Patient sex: F
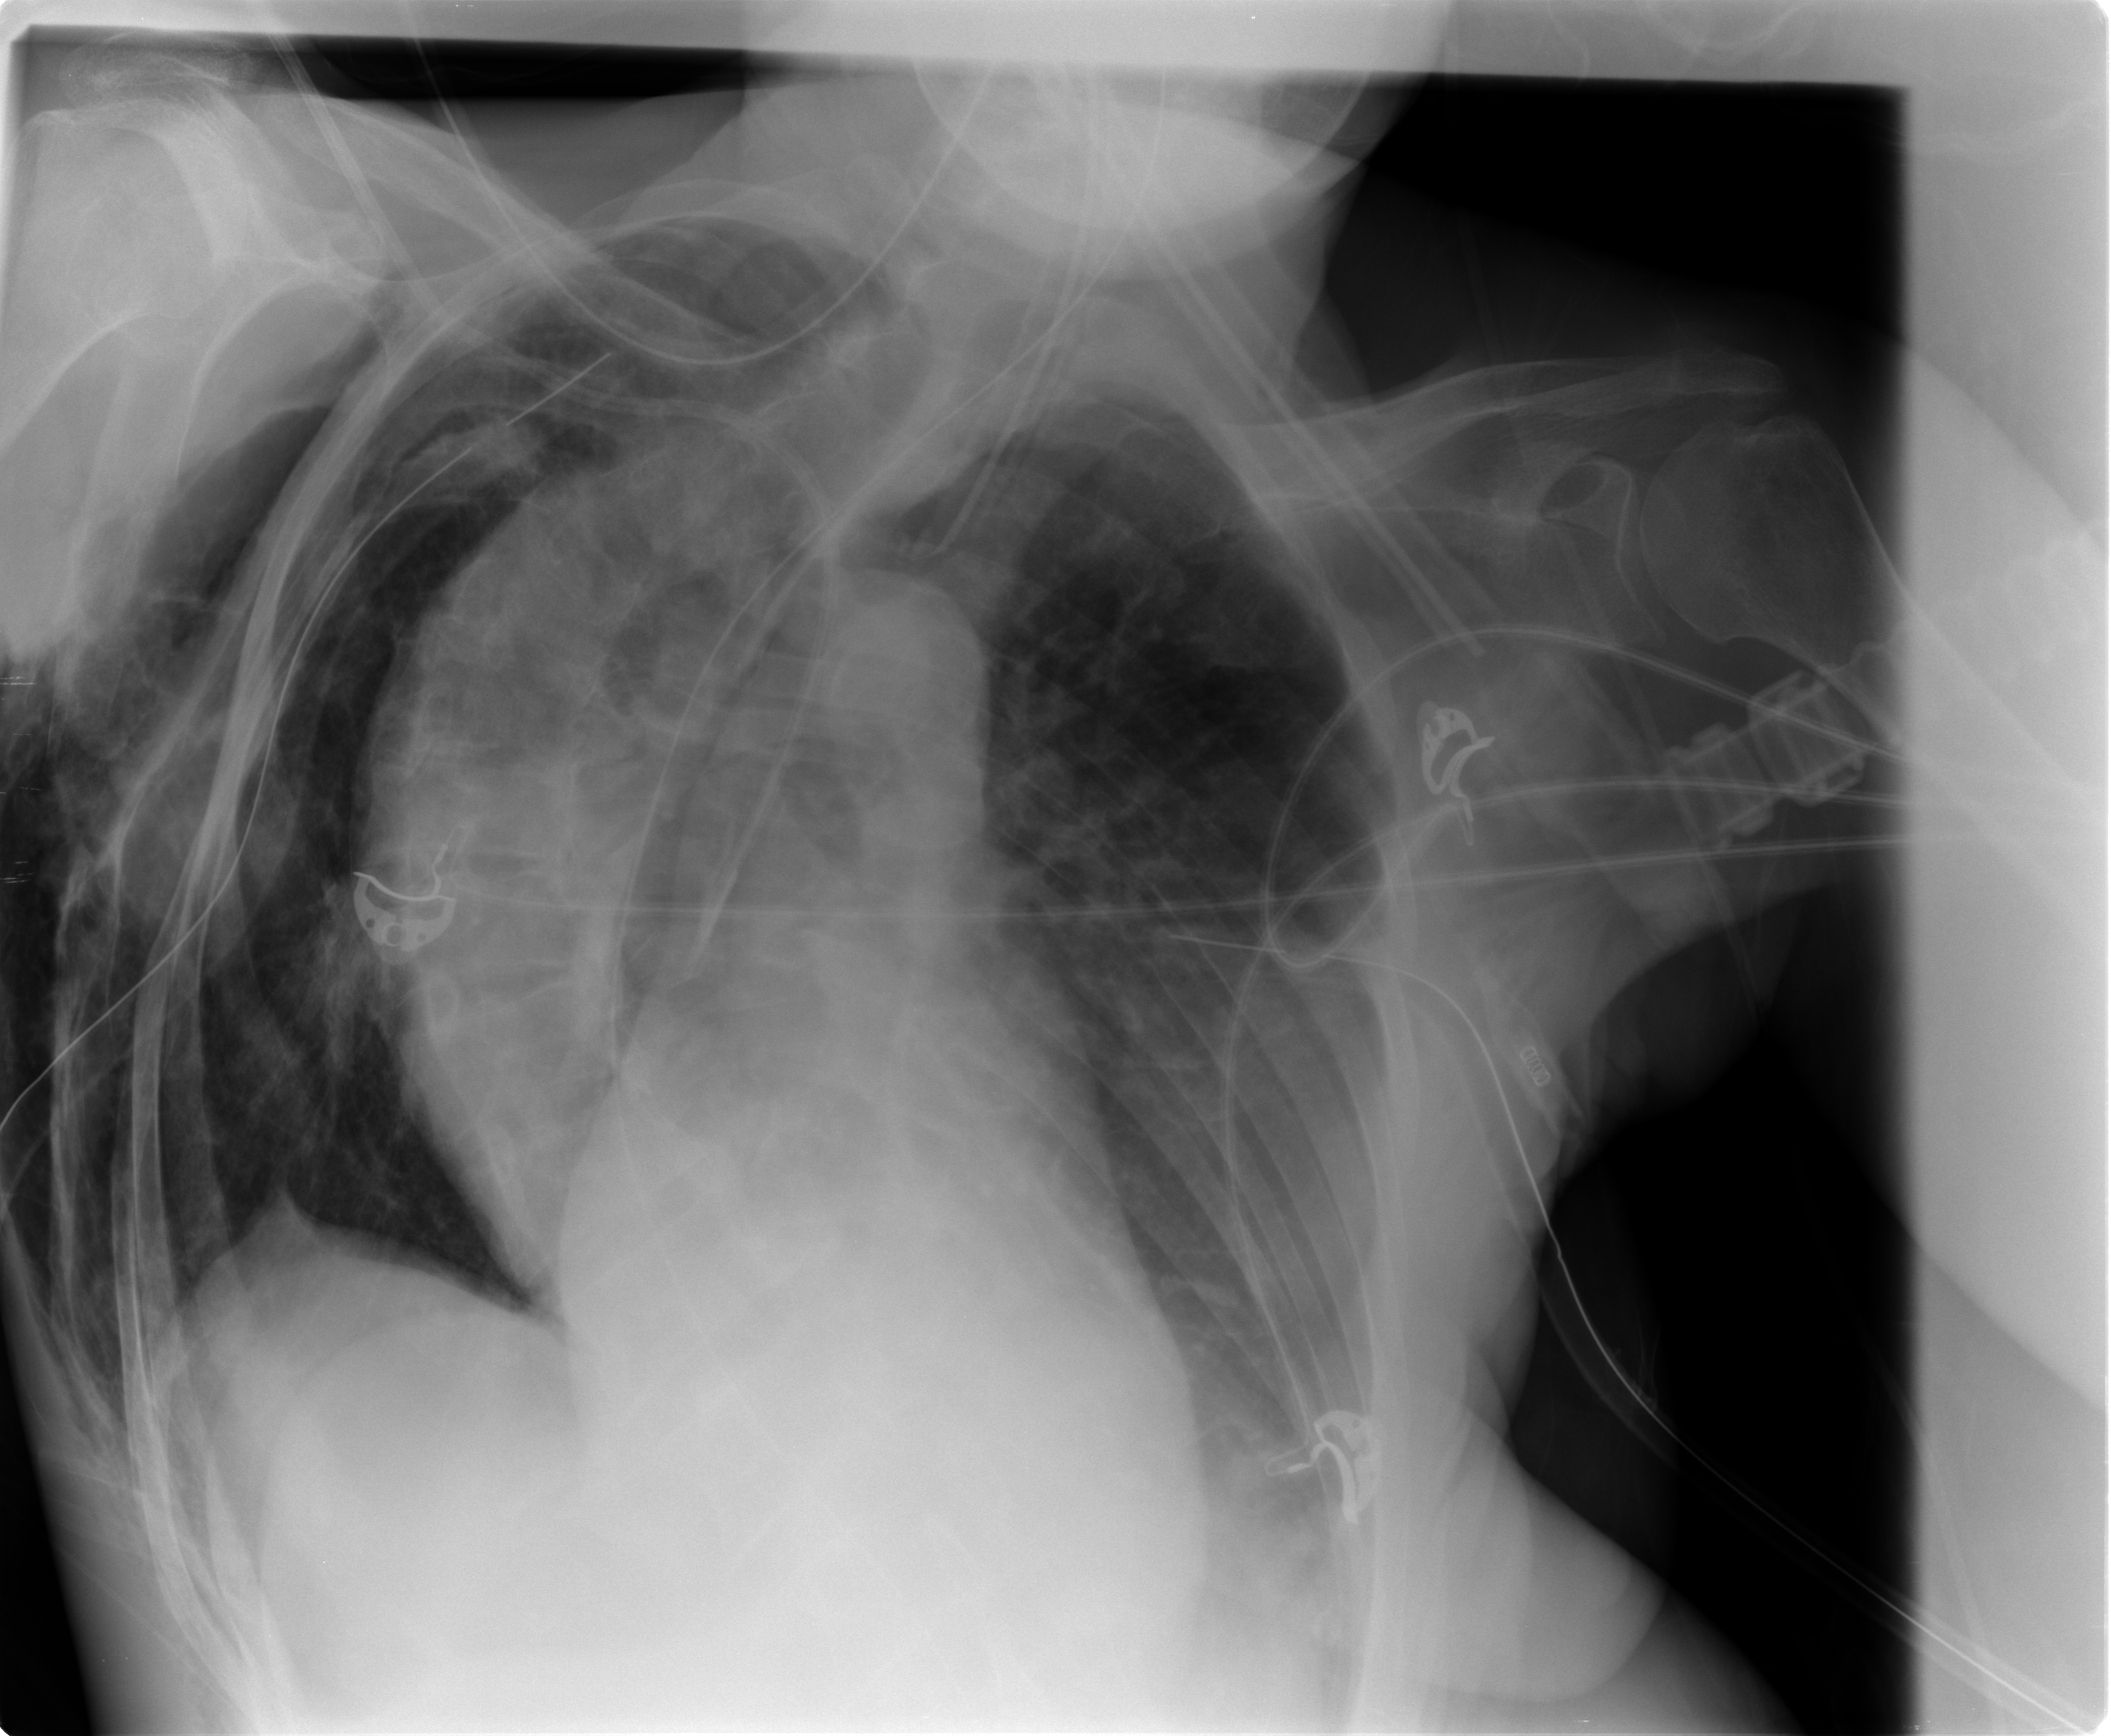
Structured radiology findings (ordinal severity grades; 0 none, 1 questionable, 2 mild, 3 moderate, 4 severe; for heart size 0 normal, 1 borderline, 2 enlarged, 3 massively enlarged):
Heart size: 0
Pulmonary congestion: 2
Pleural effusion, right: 0
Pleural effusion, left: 0
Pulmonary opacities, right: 0
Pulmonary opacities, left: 0
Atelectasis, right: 2
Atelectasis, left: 2